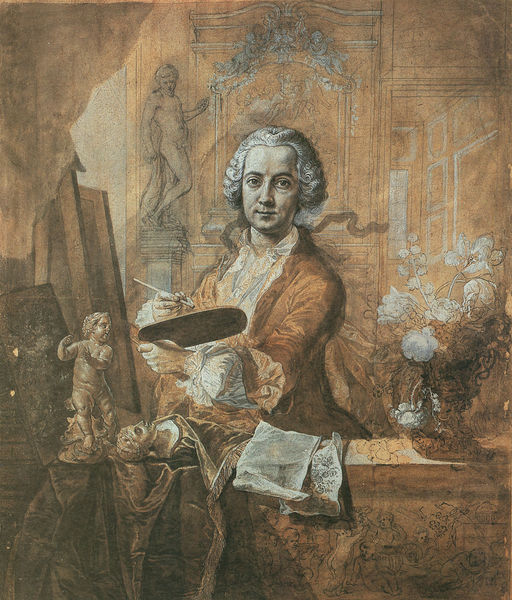
Titel: Selbstbildnis an der Staffelei
Künstler: Johann Anton de Peters
Institution: Köln, Wallraf-Richartz-Museum, Inventarnr. Z 4562(Kat. Nr. 62)
Schlagwörter: gemälde, mann, blumen, braun, fenster, skizze, weiss, zeichnung, rot, tuch, hemd, porträt, öl, figur, haare, blatt, skulptur, statue, vase, perücke, blumenvase, figuren, ölgemälde, wandmalerei, atelier, maler, staffelei, plastik, blumenstrauß, strauß, leinwand, malen, palette, pinsel, skulpturen, entwürfe, skizzen, #